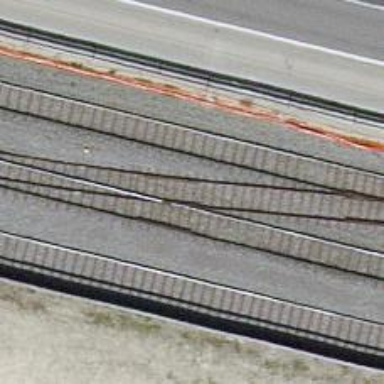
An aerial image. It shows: Siding railway track with electrified contact line.